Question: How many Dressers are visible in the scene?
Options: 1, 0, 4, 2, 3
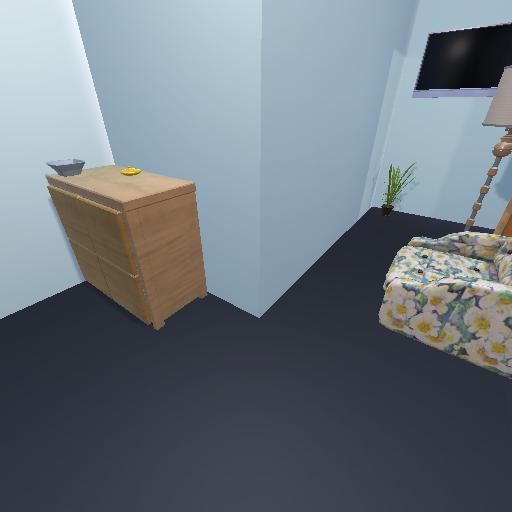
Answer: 1